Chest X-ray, AP view. Patient: 70 years old, sex M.
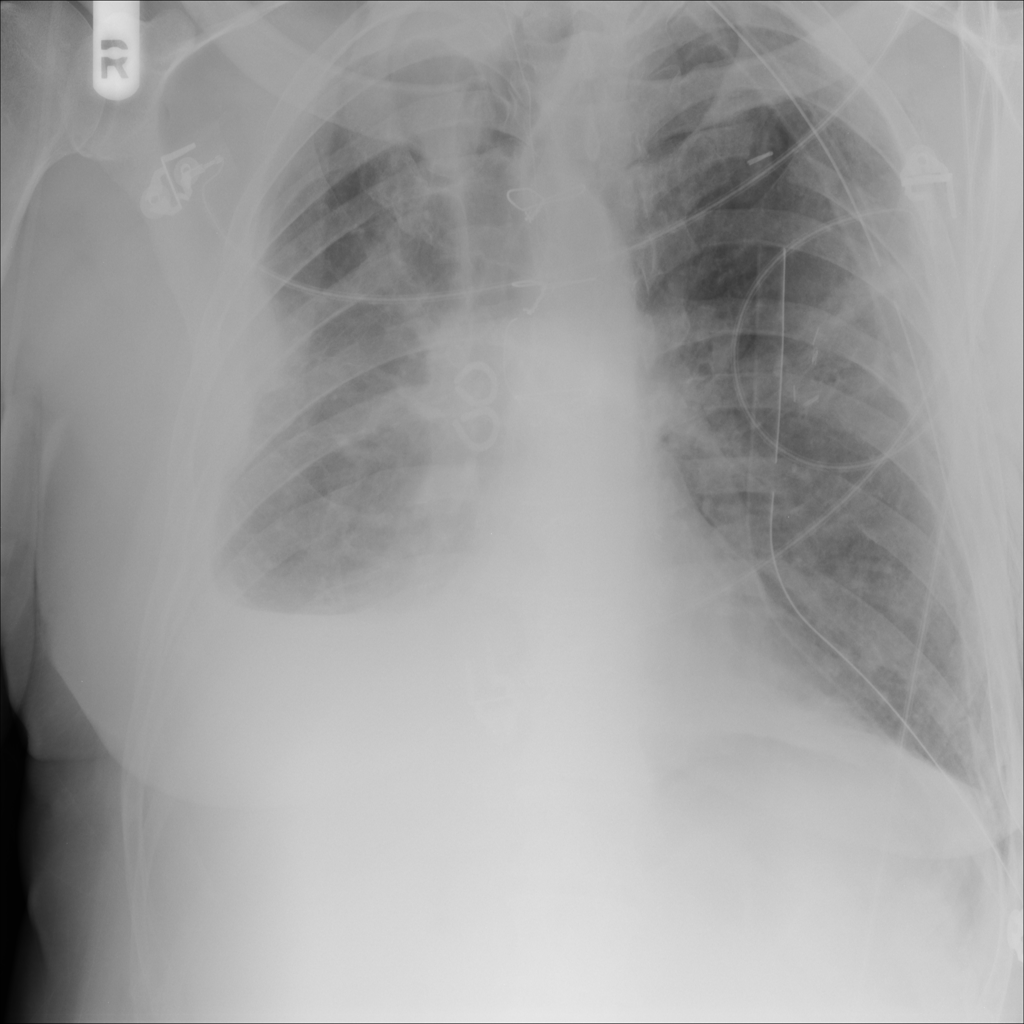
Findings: Atelectasis, Effusion